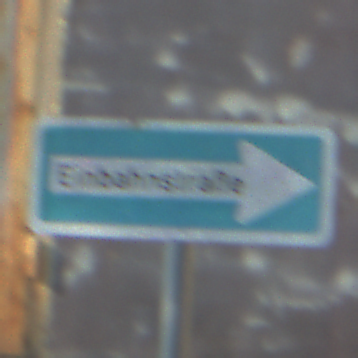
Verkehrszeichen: EinbahnstrasseRechtsweisend
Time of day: MorningAfternoon
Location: Outdoor (Suburban)
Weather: Clear
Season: NotSpecified
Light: Natural